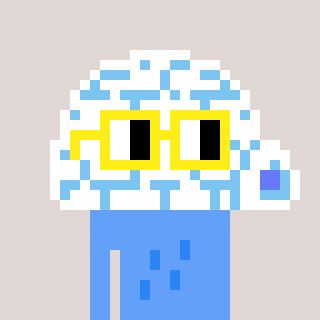
a pixel art character with square yellow glasses, a igloo-shaped head and a blue-colored body on a warm background